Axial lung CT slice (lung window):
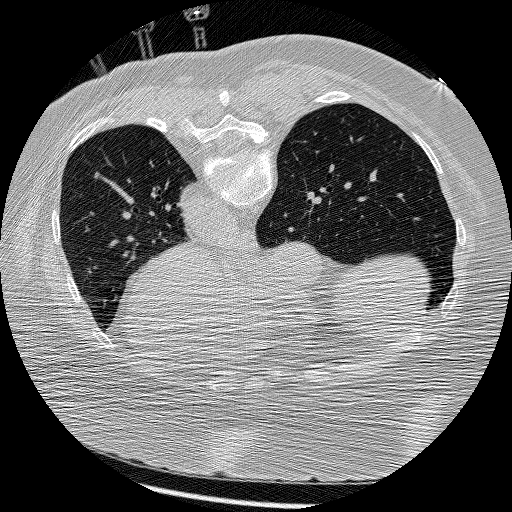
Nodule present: no